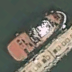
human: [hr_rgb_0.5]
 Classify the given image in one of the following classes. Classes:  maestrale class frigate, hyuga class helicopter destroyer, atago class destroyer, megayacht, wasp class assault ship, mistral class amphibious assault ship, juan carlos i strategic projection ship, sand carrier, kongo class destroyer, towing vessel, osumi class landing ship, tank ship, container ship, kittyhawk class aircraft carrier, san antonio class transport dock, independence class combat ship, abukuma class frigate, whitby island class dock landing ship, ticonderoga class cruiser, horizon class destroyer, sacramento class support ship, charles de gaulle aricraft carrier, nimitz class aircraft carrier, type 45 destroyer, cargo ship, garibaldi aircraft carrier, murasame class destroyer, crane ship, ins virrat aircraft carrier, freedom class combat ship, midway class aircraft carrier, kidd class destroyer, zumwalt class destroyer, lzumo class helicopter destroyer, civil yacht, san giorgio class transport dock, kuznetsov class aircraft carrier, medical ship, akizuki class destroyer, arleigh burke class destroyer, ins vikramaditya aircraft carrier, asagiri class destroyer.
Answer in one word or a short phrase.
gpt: Towing vessel